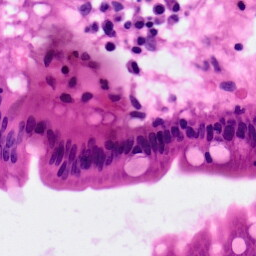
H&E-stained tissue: Pancreatic